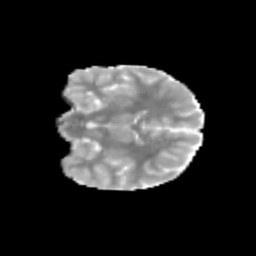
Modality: MD
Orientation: coronal
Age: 11
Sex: female
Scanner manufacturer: siemens
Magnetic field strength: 3 T
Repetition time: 3.8 s
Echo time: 0.07 s